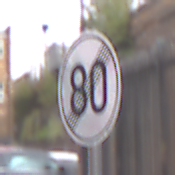
Verkehrszeichen: EndeGeschwindigkeit80
Umgebung: Outdoor, Urban
Tageszeit: MorningAfternoon
Wetter: Overcast
Licht: Natural
Jahreszeit: NotSpecified
Kontrast: LowContrast